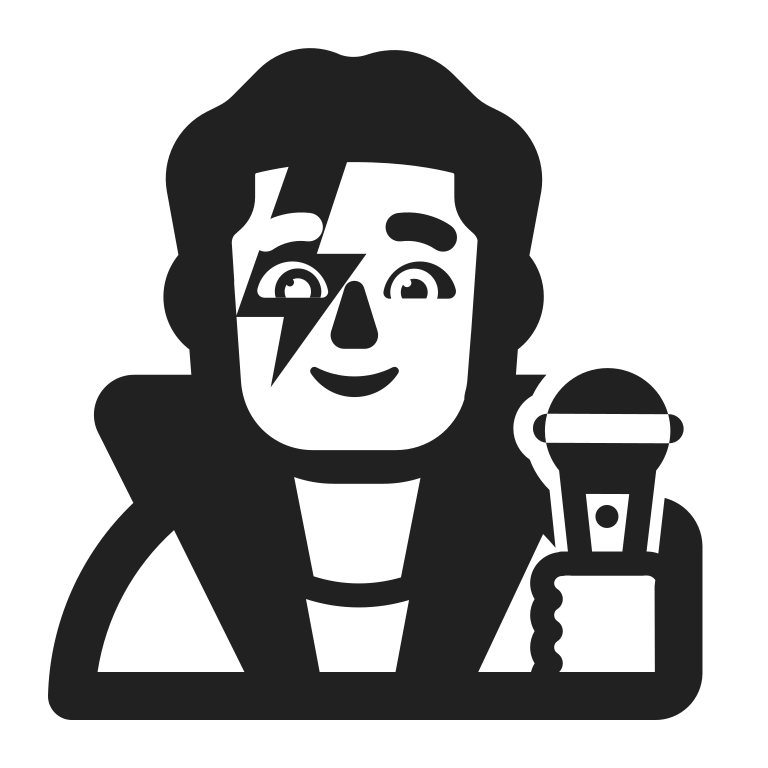
man singer high contrast default